Field crop: maize
Growth stage: 2
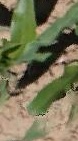
Species: maize